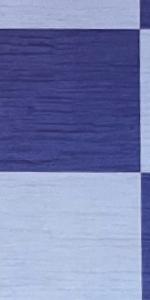
Label: Empty